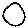
Label: circle